Question: The thing I want to do, is actually an "Action Bar", like this:

And when starting an activity, I want to replace the views beneath the action bar.
Example of main.xml (simplified):
'''
<LinearLayout xmlns:android="http://schemas.android.com/apk/res/android"
xmlns:tools="http://schemas.android.com/tools"
android:id="@+id/mainLinear"
android:layout_width="match_parent"
android:layout_height="wrap_content"
android:orientation="vertical">
<!-- SIMPLIFIED ACTION BAR -->
<LinearLayout xmlns:android="http://schemas.android.com/apk/res/android"
xmlns:tools="http://schemas.android.com/tools"
android:layout_width="fill_parent"
android:layout_height="65dp"
android:orientation="horizontal"
android:background="#333333">
<Button android:id="@+id/actionBtn"
android:text="@string/actionText"
android:textColor="#FFFFFF"
android:textSize="15sp"
android:layout_width="0.0dip"
android:layout_height="wrap_content"
android:contentDescription="@string/fillImage"
android:drawableTop="@android:drawable/ic_menu_agenda"
android:background="@drawable/tab_unselect"
android:layout_weight="1.0" />
</LinearLayout>
<Button
android:background="@drawable/btn_default_holo_light"
android:textSize="20sp"
android:id="@+id/BUTTON1"
android:layout_width="fill_parent"
android:layout_height="wrap_content"
android:gravity="center_vertical|center_horizontal"
android:textColor="#000000"
android:text="@string/button"
android:layout_below="@+id/klassenBtn"/>
</LinearLayout>
'''
In my MainActivity.java, I do
setContentView(R.layout.main,xml)
Inside web.xml:
'''
<WebView xmlns:android="http://schemas.android.com/apk/res/android"
android:id="@+id/webView1"
android:layout_width="fill_parent"
android:layout_height="fill_parent"/>
'''
Now I want to replace BUTTON1 (@+id/BUTTON1) with webView1 (@+id/webView1) in a different activity (WebActivity.java)
Thanks in advance!
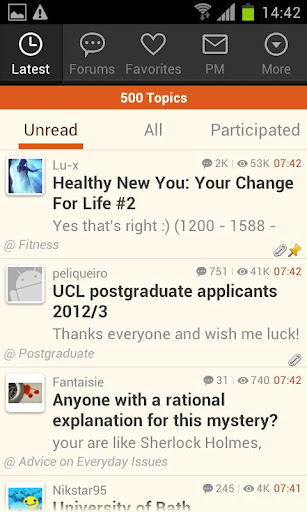
Answer: You can put webview and button in same layout. If you set its visibility it wont allocate space between widgets.
Thenonly you can change the visibility of your widget.
'''
<LinearLayout
android:layout_width="fill_parent"
android:layout_height="65dp"
android:background="#333333"
android:orientation="horizontal" >
<Button
android:id="@+id/actionBtn"
android:layout_width="0.0dip"
android:layout_height="wrap_content"
android:layout_weight="1.0"
android:background="@drawable/tab_unselect"
android:contentDescription="@string/fillImage"
android:drawableTop="@android:drawable/ic_menu_agenda"
android:text="@string/actionText"
android:textColor="#FFFFFF"
android:textSize="15sp" />
</LinearLayout>
<Button
android:id="@+id/BUTTON1"
android:layout_width="fill_parent"
android:layout_height="wrap_content"
android:layout_below="@+id/klassenBtn"
android:background="@drawable/btn_default_holo_light"
android:gravity="center_vertical|center_horizontal"
android:text="@string/button"
android:textColor="#000000"
android:textSize="20sp"
android:visibility="visible" />
<WebView
xmlns:android="http://schemas.android.com/apk/res/android"
android:id="@+id/webView1"
android:layout_width="fill_parent"
android:layout_height="fill_parent"
android:visibility="gone"
android:background="#ad00fc"/>
'''